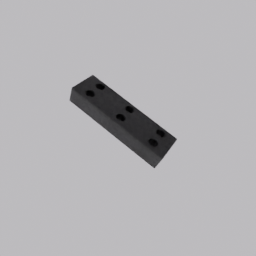
Label: architecture